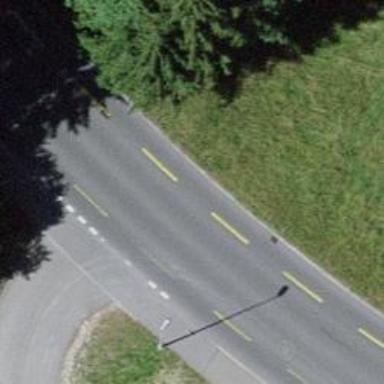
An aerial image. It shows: Unclassified road with asphalt surface. It has cycle lane on both sides.